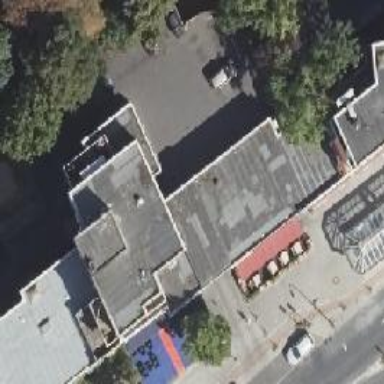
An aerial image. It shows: Bar.